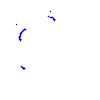
Particle: kaon